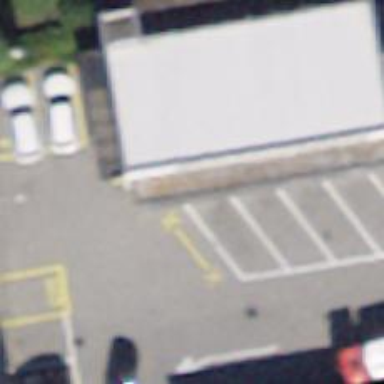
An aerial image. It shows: Post box.